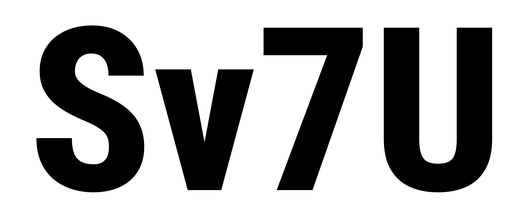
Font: Roboto_Condensed_ExtraBold